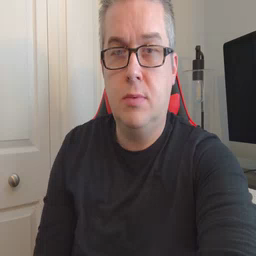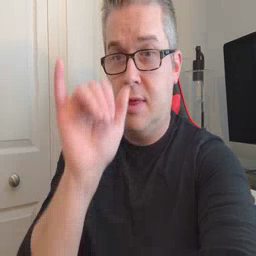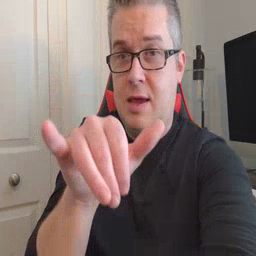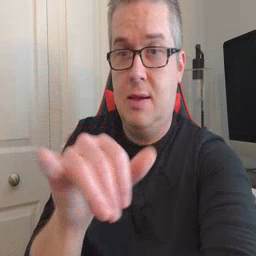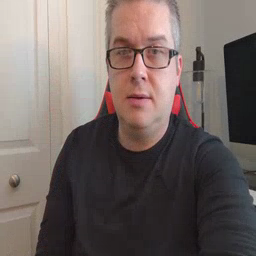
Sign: that